Field crop: tomato
Growth stage: 1
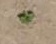
Species: solanum